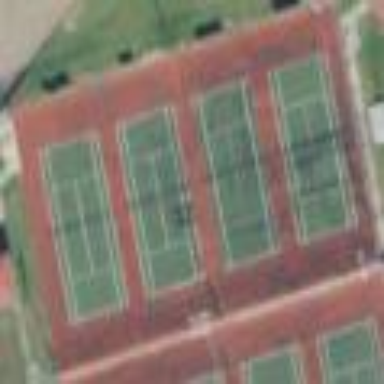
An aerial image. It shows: Tennis court on pitch designated for leisure land.